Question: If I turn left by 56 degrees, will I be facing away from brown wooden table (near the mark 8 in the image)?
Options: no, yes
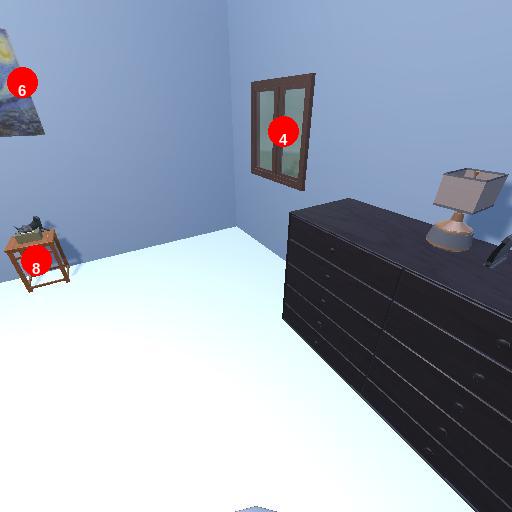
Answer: no